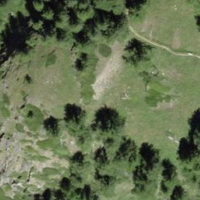
EUNIS habitat code: 23
Species observed at this site:
Larix decidua